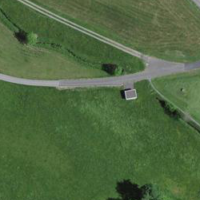
EUNIS habitat code: 52
Species observed at this site:
Melanargia galathea